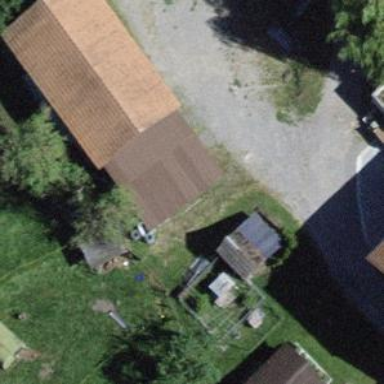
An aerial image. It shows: Rural barn.